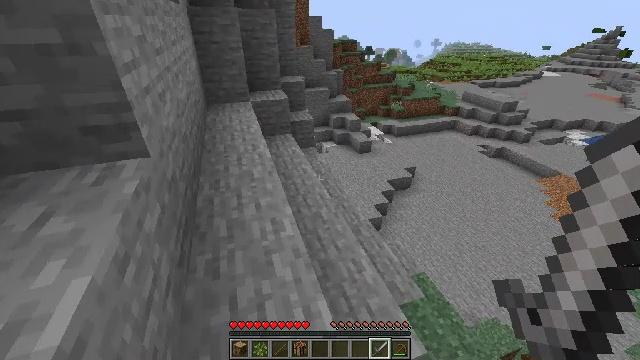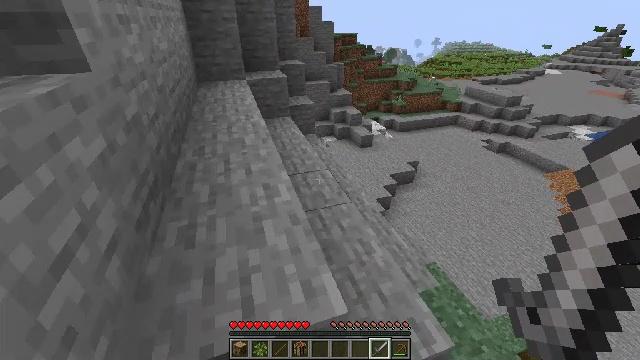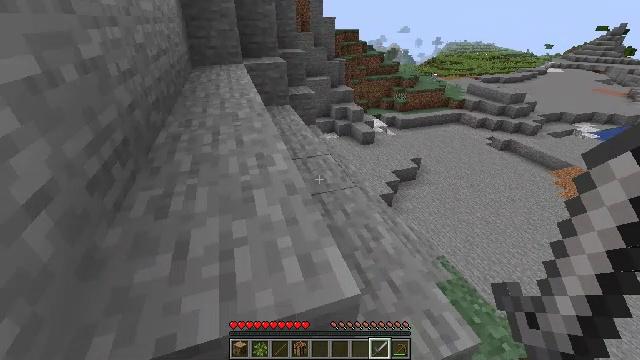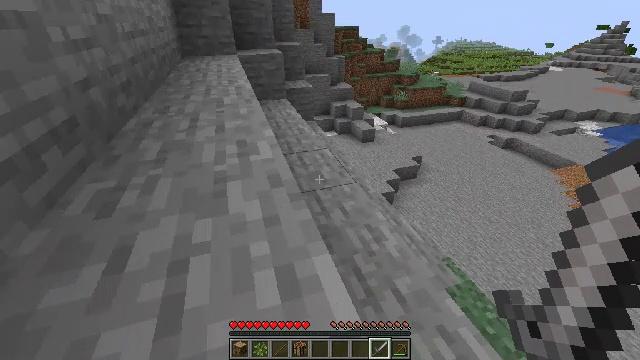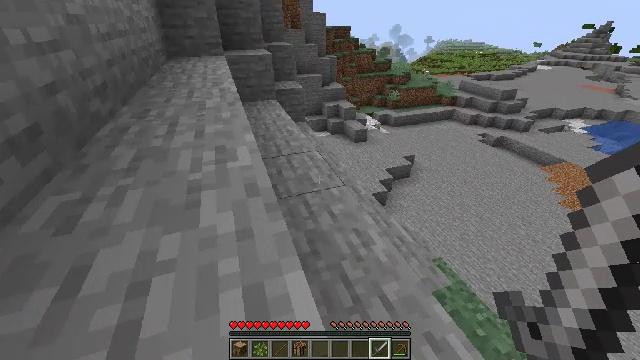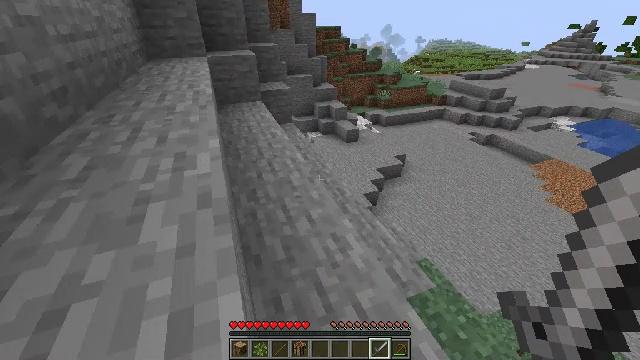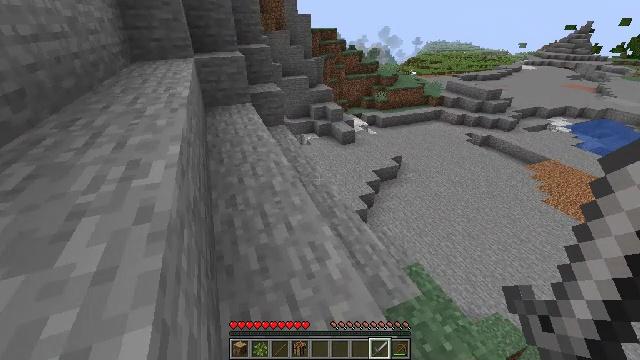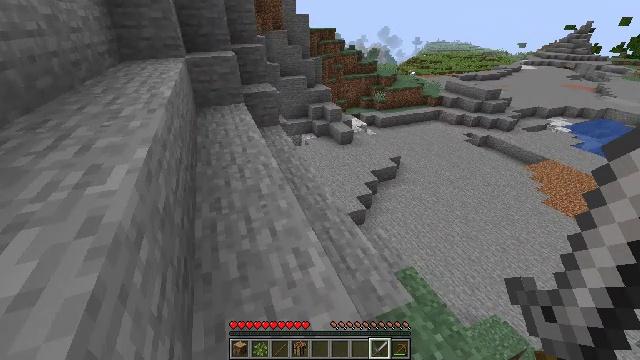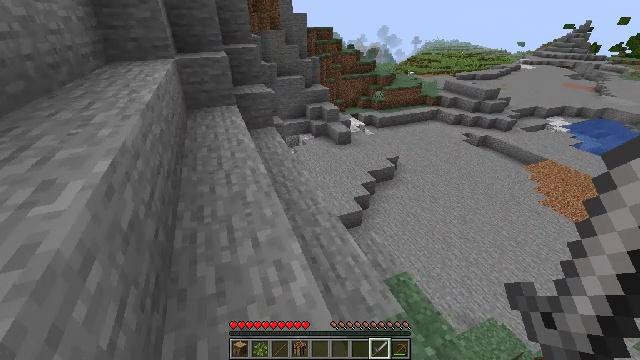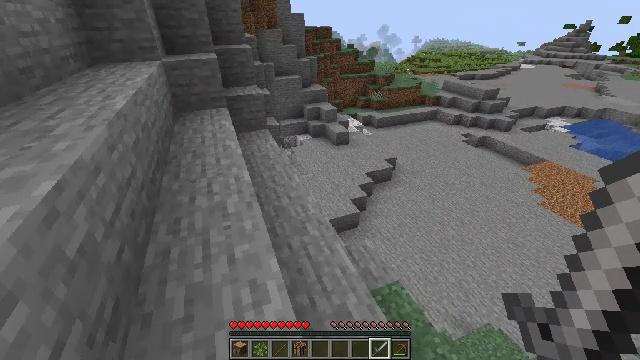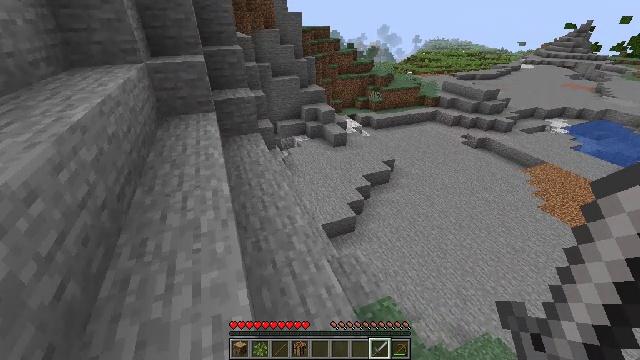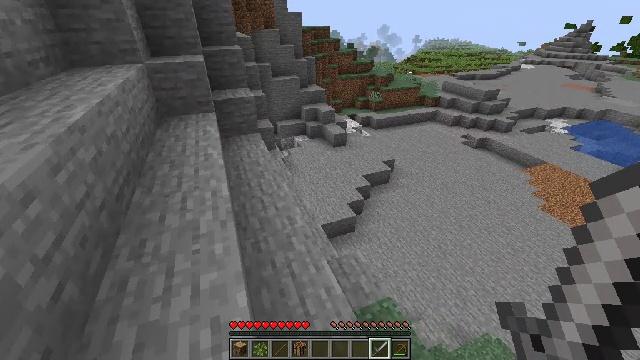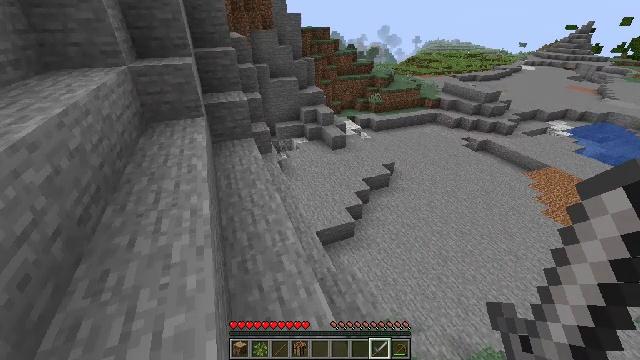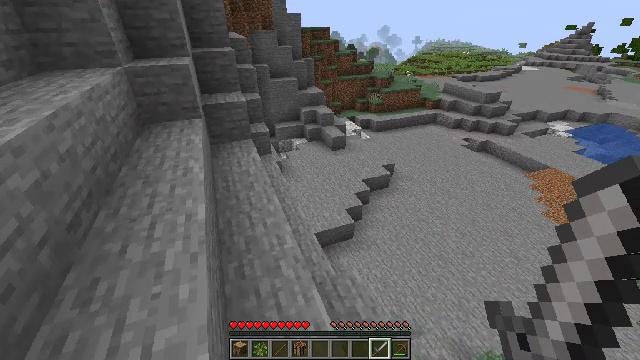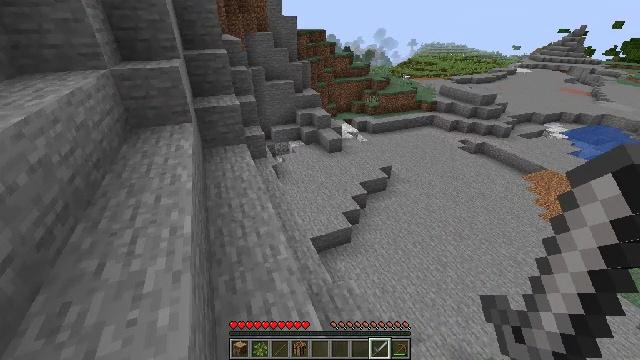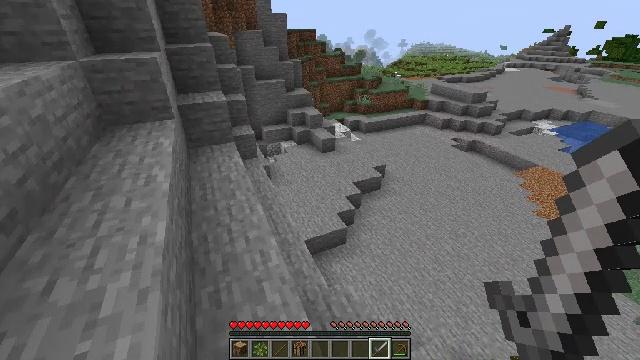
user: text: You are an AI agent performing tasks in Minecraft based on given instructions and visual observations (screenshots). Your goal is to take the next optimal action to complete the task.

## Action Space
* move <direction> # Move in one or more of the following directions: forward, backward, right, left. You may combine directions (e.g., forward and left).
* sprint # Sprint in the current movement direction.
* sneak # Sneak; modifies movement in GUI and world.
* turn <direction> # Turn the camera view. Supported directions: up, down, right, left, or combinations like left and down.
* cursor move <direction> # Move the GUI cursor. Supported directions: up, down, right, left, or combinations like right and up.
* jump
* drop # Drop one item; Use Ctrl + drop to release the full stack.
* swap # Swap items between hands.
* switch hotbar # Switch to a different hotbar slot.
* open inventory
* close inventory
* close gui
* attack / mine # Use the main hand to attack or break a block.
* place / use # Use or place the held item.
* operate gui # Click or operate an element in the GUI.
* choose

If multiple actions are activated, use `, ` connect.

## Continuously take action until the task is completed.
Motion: motion action
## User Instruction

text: Remove the yellow bed.
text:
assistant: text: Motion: move forward
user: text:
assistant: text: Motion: move forward
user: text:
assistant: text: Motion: move forward and move right
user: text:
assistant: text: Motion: move forward and move right, turn right
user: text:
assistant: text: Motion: move forward and move right, turn right
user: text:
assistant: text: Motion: move forward and move right
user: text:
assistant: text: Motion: move forward and move right
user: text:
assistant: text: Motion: move forward and move right
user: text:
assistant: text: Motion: move forward and move right
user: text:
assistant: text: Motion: move forward
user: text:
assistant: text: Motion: move forward
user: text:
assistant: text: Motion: move forward
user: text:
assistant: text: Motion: move forward
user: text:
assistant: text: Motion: move forward
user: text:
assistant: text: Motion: move forward, turn right
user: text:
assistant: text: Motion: move forward
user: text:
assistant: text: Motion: move forward
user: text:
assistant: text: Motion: move forward
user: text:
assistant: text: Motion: move forward
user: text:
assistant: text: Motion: move forward
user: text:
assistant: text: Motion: move forward
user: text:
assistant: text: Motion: move forward
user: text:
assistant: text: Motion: move forward
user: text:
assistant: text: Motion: move forward
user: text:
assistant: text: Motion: move forward, turn left
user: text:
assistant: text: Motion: move forward, turn left
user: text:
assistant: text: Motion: move forward, turn left
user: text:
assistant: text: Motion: move forward, turn left
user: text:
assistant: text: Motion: move forward, turn left
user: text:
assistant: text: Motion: move forward, turn left